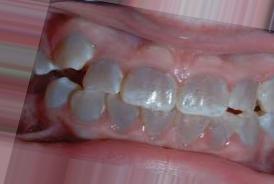
Condition: Tooth Discoloration